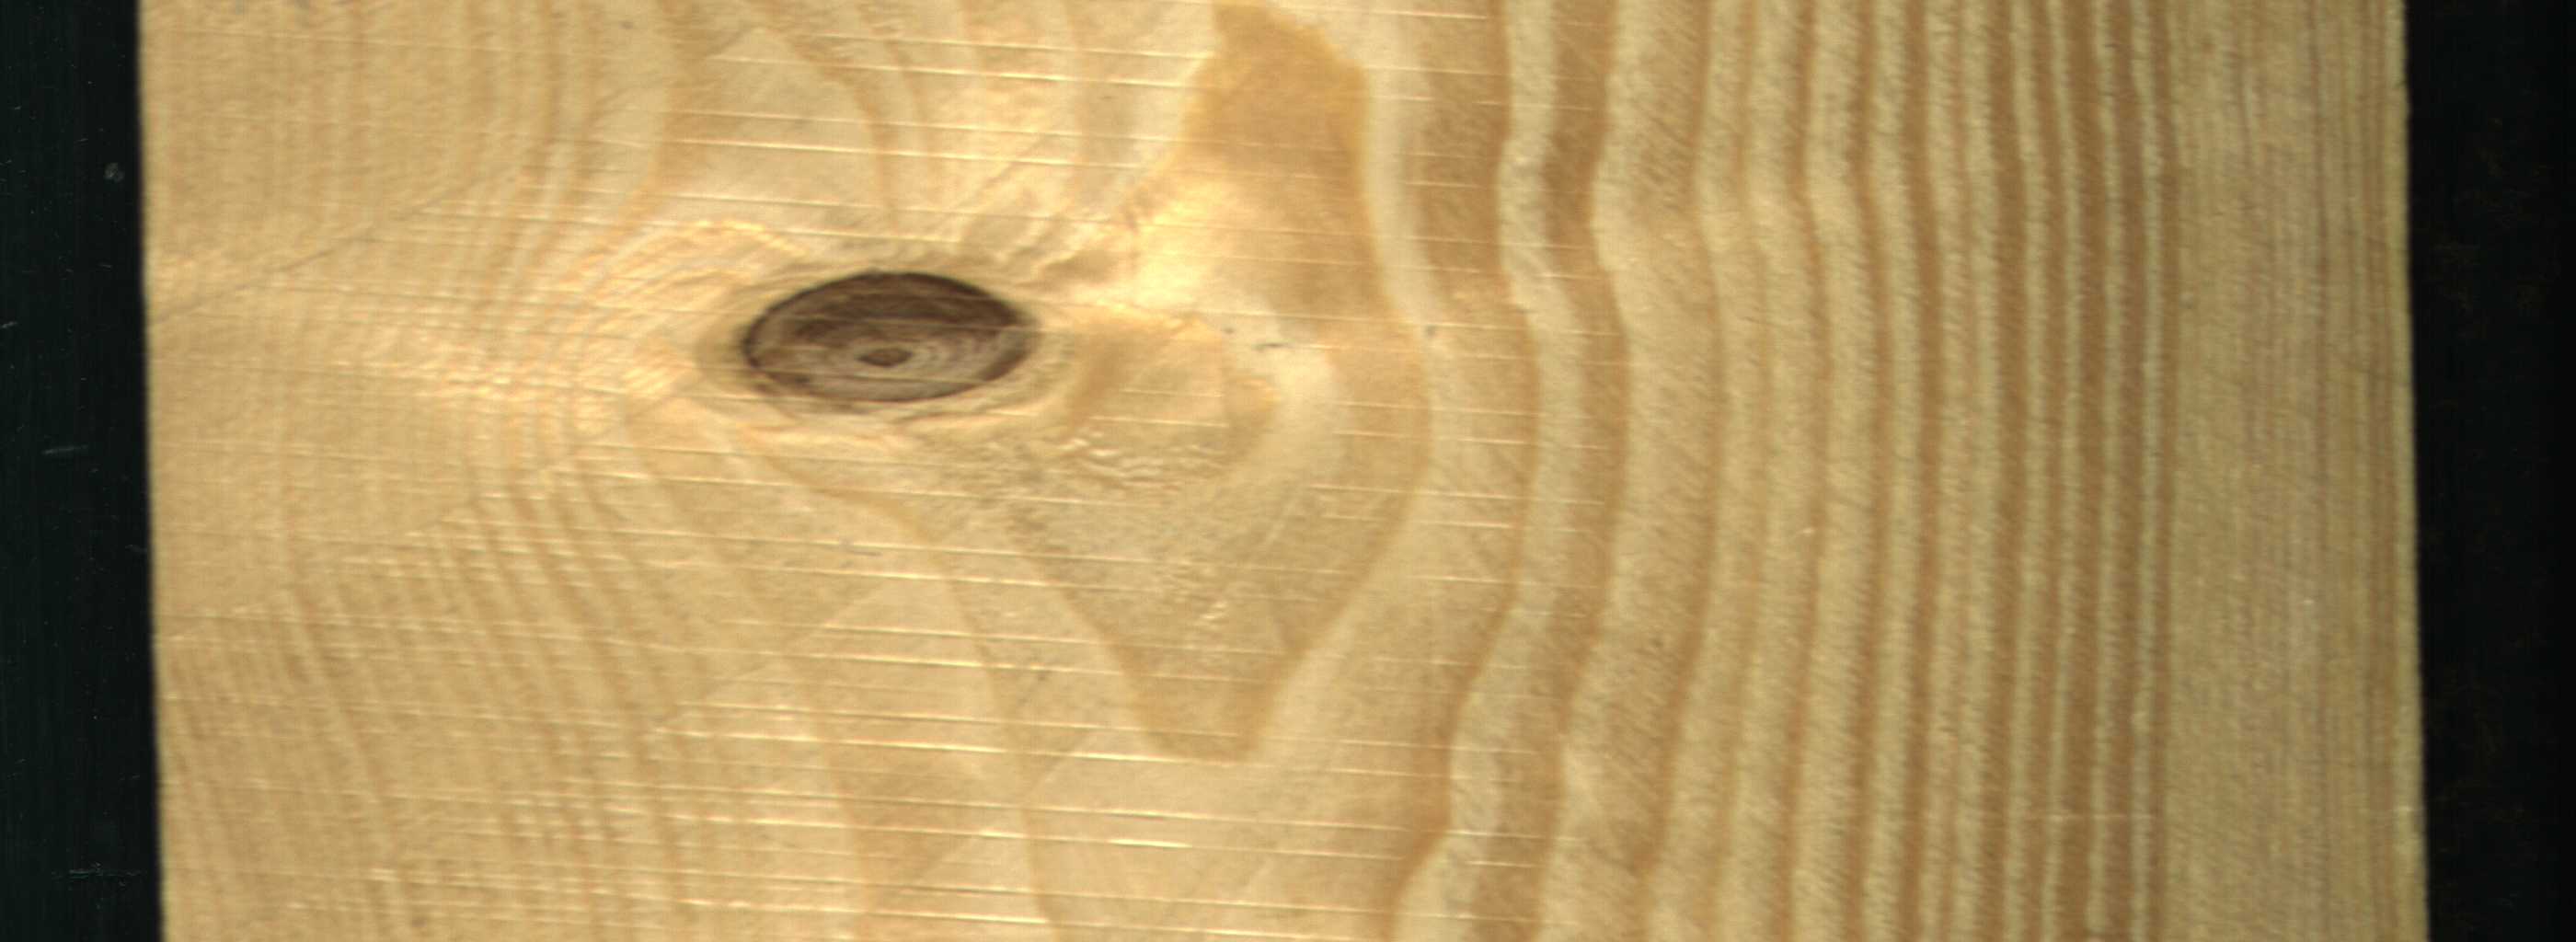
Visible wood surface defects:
Live_Knot